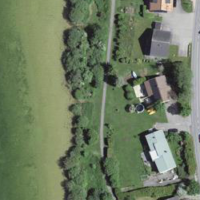
EUNIS habitat code: 14
Species observed at this site:
Lathyrus pratensis
Filipendula ulmaria